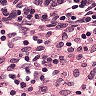
Metastatic tissue present: no